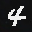
Label: 4